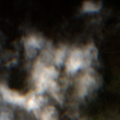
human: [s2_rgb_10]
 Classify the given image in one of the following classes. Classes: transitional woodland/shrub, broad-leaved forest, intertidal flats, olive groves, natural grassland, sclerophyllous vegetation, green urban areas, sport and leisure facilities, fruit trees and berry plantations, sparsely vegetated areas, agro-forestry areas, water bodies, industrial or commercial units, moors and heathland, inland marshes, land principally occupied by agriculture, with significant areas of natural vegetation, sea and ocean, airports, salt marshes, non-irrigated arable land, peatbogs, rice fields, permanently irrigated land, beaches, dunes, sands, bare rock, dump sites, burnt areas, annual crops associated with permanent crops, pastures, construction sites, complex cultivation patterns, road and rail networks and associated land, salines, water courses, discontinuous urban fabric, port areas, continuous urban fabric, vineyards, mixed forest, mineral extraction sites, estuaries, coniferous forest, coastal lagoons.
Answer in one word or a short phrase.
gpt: natural grassland, moors and heathland, sparsely vegetated areas